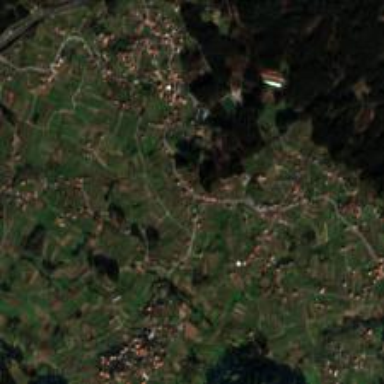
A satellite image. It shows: Small settlement known as hamlet.